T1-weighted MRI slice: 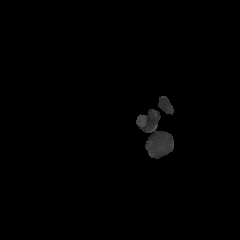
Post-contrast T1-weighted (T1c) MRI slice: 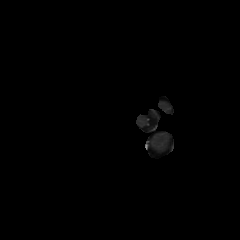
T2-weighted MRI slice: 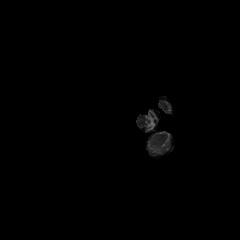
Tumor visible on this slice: no